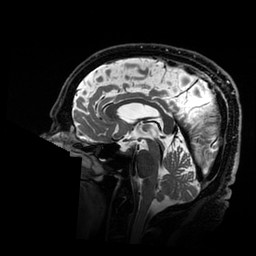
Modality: T2w
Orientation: axial